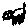
Label: cat